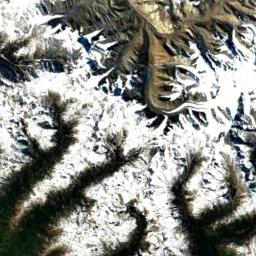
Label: snowberg